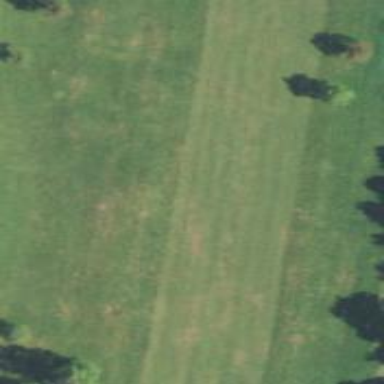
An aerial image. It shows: Golf fairway surrounded by grass.